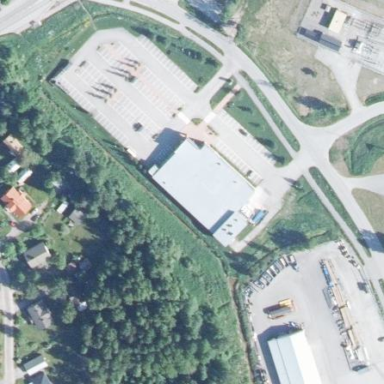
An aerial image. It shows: Commercial building.